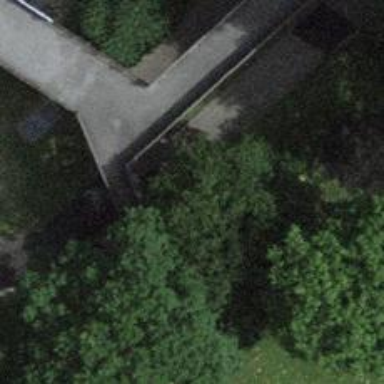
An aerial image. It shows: Footway bridge with concrete surface.